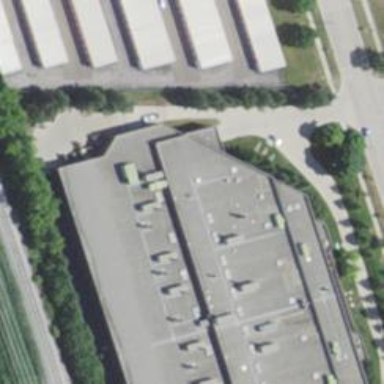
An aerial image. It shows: Office related to transportation.